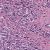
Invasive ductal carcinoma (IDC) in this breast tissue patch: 1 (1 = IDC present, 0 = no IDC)